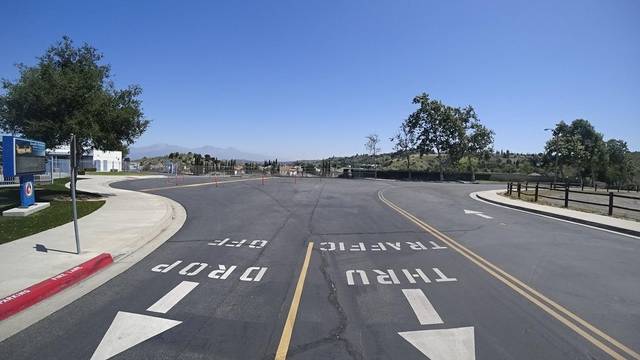
Region: Mexico
Coordinates: 33.991, -117.848